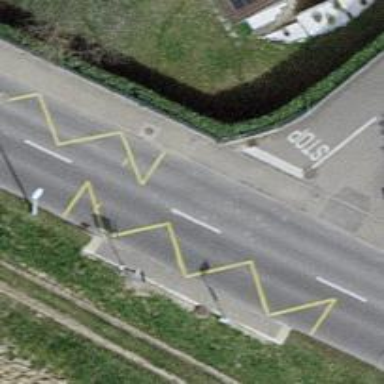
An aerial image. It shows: Bus stop with stop position for public transport.